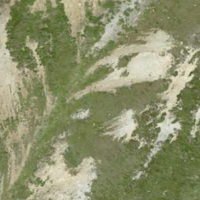
EUNIS habitat code: 26
Species observed at this site:
Pyrrhocorax graculus